Question: With the C# Facebook SDK, I am unable to run my application when it's on my staging domain (mathias.testing.fablelane.com), but I can run it just fine on my main domain (<URL>. It contains the exact same codes.
It's a Facebook application that uses the C# Facebook SDK to authenticate a user. When I sign in through my staging domain, I receive the following exception:
'''
'Facebook.JsonObject' does not contain a definition for 'id'
'''
In my Facebook settings, I have the following specified.

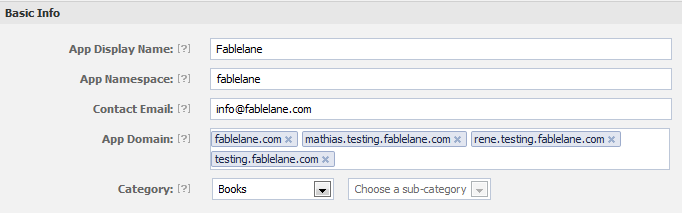
Answer: It seems to me that your error is the same you find in <URL>
The workaround is to download the latest version of the framework..